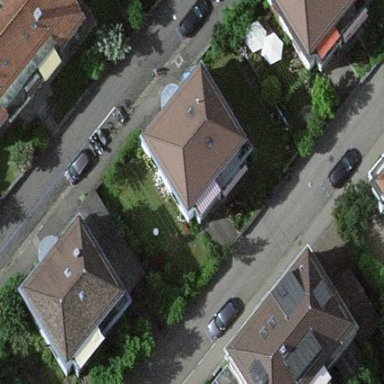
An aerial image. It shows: Building with hipped roof made of brown roof tiles.